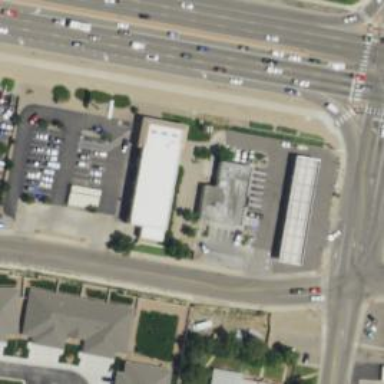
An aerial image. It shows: Convenience shop.